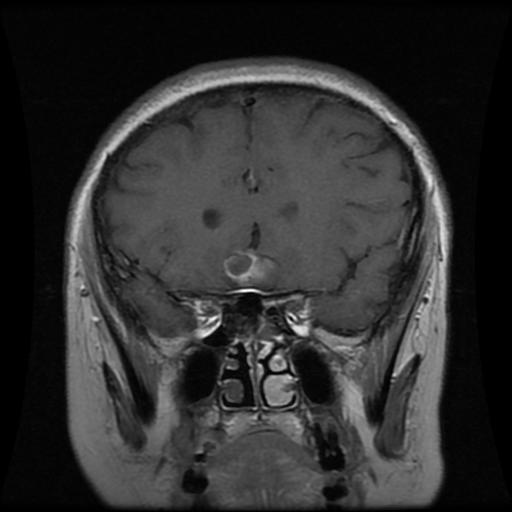
Label: pituitary